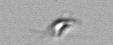
Label: Calciopappus